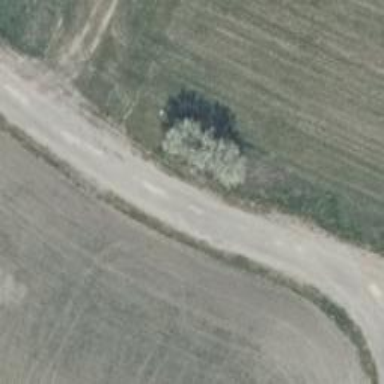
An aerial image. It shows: Deciduous broadleaved tree.